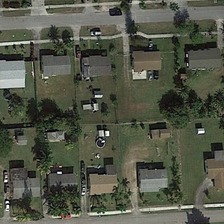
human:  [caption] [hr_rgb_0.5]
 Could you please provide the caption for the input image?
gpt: the rectangular residential includes some villas and trees .

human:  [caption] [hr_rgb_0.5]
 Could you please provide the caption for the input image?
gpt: ten houses sit sporadically by the road in this neat neighborhood .

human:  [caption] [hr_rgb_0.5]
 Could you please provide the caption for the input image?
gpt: the rectangle residential includes some villas and trees .

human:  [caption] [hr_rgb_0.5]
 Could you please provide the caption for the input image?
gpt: the rectangle residential includes some villas and trees .

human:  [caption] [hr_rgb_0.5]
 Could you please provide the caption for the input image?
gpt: some buildings and many green plants are in a medium residential area .